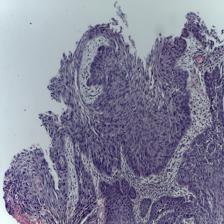
Diagnosis: OSCC